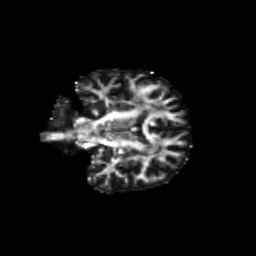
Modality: FA
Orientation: coronal
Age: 39
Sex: female
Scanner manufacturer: siemens
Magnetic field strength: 3 T
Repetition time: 8.6 s
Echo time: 0.095 s